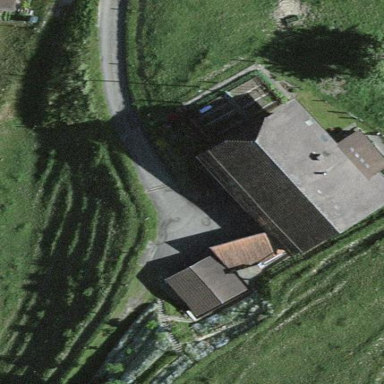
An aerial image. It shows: Farm building.